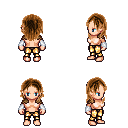
a pixel art fantasy rpg character, female body template, human, light skin, leather shoulder armor, gold greaves, brown long hairstyle, white cloth bracers, four views (front, back, left, right), 2x2 character sprite sheet, small pixel art, hard edges, no anti-aliasing